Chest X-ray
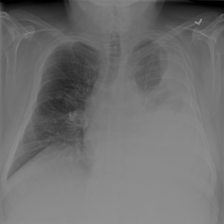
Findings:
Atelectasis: positive
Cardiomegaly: negative
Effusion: positive
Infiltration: negative
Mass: negative
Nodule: negative
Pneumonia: negative
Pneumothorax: negative
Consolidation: positive
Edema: negative
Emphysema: negative
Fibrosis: negative
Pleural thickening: negative
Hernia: negative